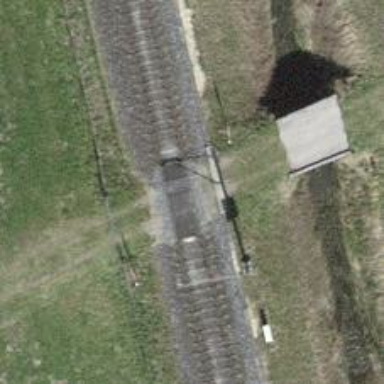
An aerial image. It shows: Level crossing along the railway.